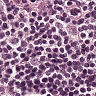
Metastatic tissue present: yes